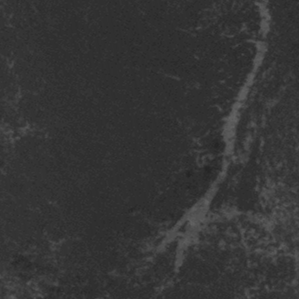
Label: frost